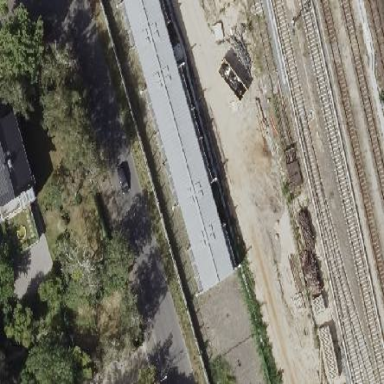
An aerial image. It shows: Service building housing traction substation.